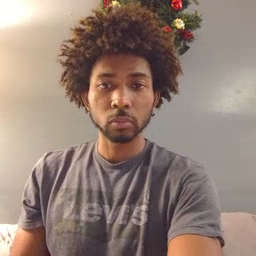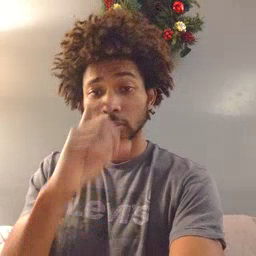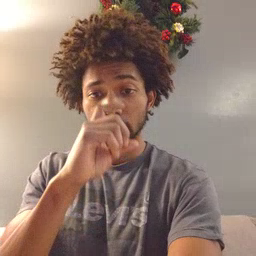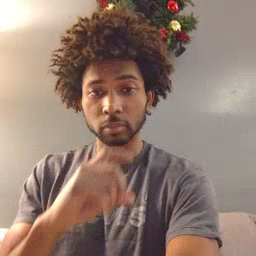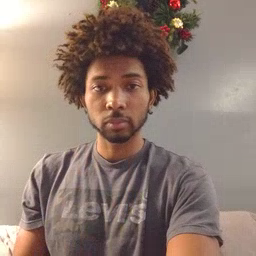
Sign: doll